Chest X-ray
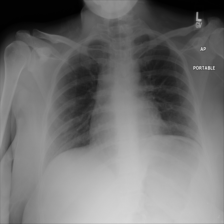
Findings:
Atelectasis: negative
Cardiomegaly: negative
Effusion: negative
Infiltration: negative
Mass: negative
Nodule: negative
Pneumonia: negative
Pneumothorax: negative
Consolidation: negative
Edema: negative
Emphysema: negative
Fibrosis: negative
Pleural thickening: negative
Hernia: negative